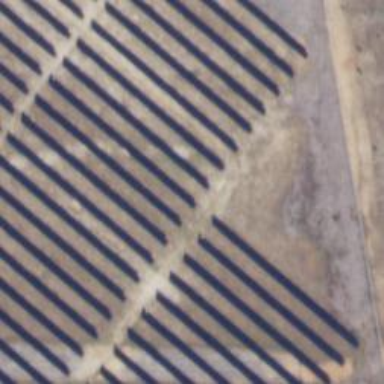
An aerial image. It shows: Solar photovoltaic panel generator.